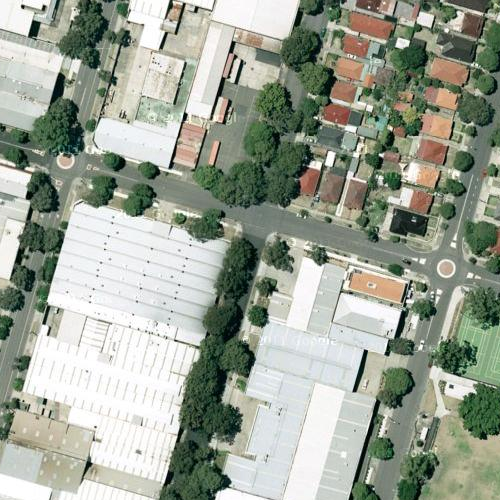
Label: sydney